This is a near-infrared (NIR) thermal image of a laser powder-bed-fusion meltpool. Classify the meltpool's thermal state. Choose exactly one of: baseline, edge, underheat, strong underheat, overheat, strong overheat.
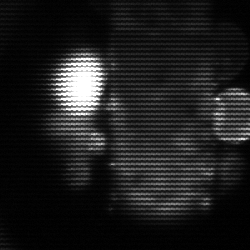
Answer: strong underheat